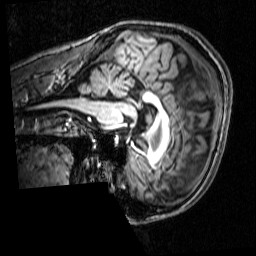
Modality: T1w
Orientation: sagittal